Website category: phone
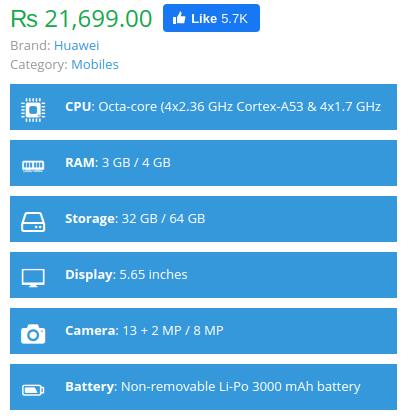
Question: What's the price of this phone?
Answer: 21,699.00

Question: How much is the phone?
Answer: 21,699.00

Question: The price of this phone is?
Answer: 21,699.00

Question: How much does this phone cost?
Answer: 21,699.00

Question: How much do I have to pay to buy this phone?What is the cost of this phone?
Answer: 21,699.00

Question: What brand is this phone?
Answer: Huawei

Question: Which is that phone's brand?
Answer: Huawei

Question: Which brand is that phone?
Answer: Huawei

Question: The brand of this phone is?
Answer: Huawei

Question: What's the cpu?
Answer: Octa-core (4x2.36 GHz Cortex-A53 & 4x1.7 GHz Cortex-A53)

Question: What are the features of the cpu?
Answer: Octa-core (4x2.36 GHz Cortex-A53 & 4x1.7 GHz Cortex-A53)

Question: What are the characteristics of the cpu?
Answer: Octa-core (4x2.36 GHz Cortex-A53 & 4x1.7 GHz Cortex-A53)

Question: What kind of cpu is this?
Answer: Octa-core (4x2.36 GHz Cortex-A53 & 4x1.7 GHz Cortex-A53)

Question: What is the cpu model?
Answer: Octa-core (4x2.36 GHz Cortex-A53 & 4x1.7 GHz Cortex-A53)

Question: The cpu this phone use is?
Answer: Octa-core (4x2.36 GHz Cortex-A53 & 4x1.7 GHz Cortex-A53)

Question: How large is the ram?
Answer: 3 GB / 4 GB

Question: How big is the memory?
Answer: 3 GB / 4 GB

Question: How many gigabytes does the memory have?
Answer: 3 GB / 4 GB

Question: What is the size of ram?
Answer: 3 GB / 4 GB

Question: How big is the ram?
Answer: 3 GB / 4 GB

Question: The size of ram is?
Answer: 3 GB / 4 GB

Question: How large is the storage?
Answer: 32 GB / 64 GB

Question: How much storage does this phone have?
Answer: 32 GB / 64 GB

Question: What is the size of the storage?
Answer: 32 GB / 64 GB

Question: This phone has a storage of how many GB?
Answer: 32 GB / 64 GB

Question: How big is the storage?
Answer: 32 GB / 64 GB

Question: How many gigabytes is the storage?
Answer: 32 GB / 64 GB

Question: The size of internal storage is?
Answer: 32 GB / 64 GB

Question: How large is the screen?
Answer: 5.65 inches

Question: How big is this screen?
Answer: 5.65 inches

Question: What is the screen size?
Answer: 5.65 inches

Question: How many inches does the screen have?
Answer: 5.65 inches

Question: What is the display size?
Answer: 5.65 inches

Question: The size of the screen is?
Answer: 5.65 inches

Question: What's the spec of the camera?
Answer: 13 + 2 MP / 8 MP

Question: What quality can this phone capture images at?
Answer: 13 + 2 MP / 8 MP

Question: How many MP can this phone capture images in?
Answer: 13 + 2 MP / 8 MP

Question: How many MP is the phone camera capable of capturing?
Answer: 13 + 2 MP / 8 MP

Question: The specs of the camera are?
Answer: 13 + 2 MP / 8 MP

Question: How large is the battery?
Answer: Non-removable Li-Po 3000 mAh battery

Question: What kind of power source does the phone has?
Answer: Non-removable Li-Po 3000 mAh battery

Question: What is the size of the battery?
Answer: Non-removable Li-Po 3000 mAh battery

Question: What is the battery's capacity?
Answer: Non-removable Li-Po 3000 mAh battery

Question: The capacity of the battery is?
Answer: Non-removable Li-Po 3000 mAh battery